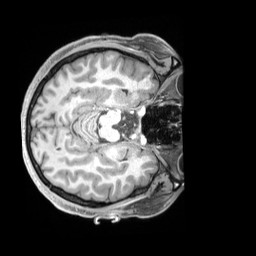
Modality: T1w
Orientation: axial
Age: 21
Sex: male
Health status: ill
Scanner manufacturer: siemens
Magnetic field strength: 3 T
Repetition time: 2.2 s
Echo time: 0.00218 s